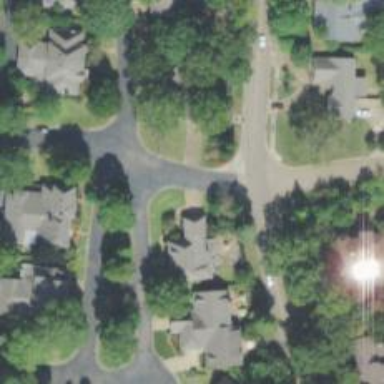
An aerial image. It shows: Driveway leading to service road.